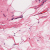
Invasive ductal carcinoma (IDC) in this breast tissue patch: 0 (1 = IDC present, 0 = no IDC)